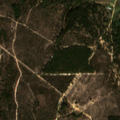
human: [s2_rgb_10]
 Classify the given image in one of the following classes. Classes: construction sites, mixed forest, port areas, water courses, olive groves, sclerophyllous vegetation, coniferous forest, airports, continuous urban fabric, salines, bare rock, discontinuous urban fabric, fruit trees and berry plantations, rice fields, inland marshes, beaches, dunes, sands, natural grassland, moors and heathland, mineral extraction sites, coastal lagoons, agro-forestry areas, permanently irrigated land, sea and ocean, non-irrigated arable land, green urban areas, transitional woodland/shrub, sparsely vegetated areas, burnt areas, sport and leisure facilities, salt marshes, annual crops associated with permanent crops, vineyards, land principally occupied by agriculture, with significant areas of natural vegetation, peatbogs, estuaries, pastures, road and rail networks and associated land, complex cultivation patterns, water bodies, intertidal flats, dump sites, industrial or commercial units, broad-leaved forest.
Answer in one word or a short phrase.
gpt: agro-forestry areas, broad-leaved forest, coniferous forest, transitional woodland/shrub